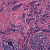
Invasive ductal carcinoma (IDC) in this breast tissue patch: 1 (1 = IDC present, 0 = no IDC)